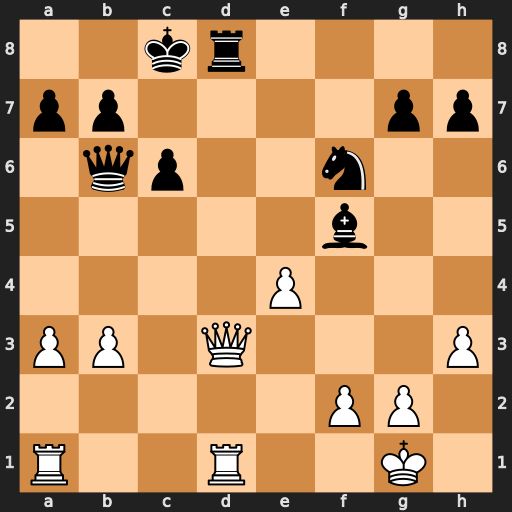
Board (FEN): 2kr4/pp4pp/1qp2n2/5b2/4P3/PP1Q3P/5PP1/R2R2K1
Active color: w
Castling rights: -
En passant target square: -
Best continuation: Qxd8+ Qxd8 Rxd8+ Kxd8 exf5